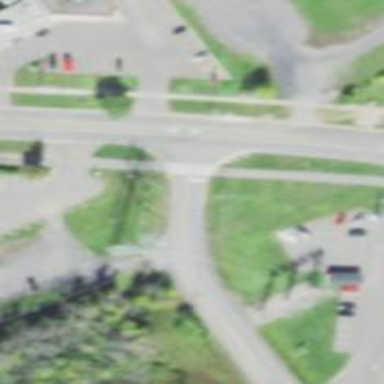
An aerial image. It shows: Asphalt cycleway.